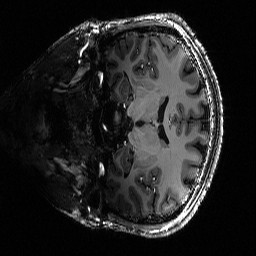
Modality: T1w
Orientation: coronal
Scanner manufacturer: siemens
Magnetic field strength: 6.98 T
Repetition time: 2.28 s
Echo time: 0.00406 s